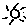
Label: sun